【题型】解答题　【知识点】解析几何　【难度】medium
已知双曲线$C$:$\frac{x^2}{2} - y^2 = 1$，点$P\left(1,\frac{\sqrt{2}}{2}\right)$，$A(-1,0)$，$B(1,0)$，$M$为双曲线上的动点。

(1) 求以$A,B$为焦点且经过点$P$的椭圆的标准方程；

(2) 若直线$l$经过点$P$且与双曲线恰好有一个公共点，求直线$l$的方程；

(3) 点$M$在什么位置时，$\angle AMB$取得最大？求出最大值及点$M$的坐标。
【解答】
\textbf{【答案】}
(1) $\frac{x^2}{2} + y^2 = 1$

(2) $x + \sqrt{2}y - 2 = 0$ 和 $3x + \sqrt{2}y - 2 = 0$

(3) $M\left(\pm \frac{2\sqrt{6}}{3},\frac{\sqrt{3}}{3}\right)$ 或 $M\left(\pm \frac{2\sqrt{6}}{3},-\frac{\sqrt{3}}{3}\right)$，最大为$\frac{\pi}{6}$。

\textbf{【知识点】} 根据椭圆过的点求标准方程、根据直线与双曲线的位置关系求参数或范围、求双曲线中的最值问题

\textbf{【分析】}
(1) 设椭圆方程为$\frac{x^2}{a^2} + \frac{y^2}{b^2} = 1\ (a > b > 0)$，根据题意求得$a,c$，即可求得答案；

(2) 讨论$l$斜率不存在情况是否符合题意，斜率存在时，设出直线$l$的方程，并联立双曲线方程，结合判别式即可求得答案。

(3) 利用双曲线对称性，先设点$M$在第一象限，坐标为$M(x_0,y_0)$，利用到角公式求得$\tan \angle AMB = \frac{2y_0}{3y_0^2 + 1}$，结合基本不等式求得最大值，可得答案。

\textbf{【详解】}
(1) 由题意可设椭圆方程为$\frac{x^2}{a^2} + \frac{y^2}{b^2} = 1\ (a > b > 0)$，

则$|PA| + |PB| = \sqrt{(1 + 1)^2 + \left(\frac{\sqrt{2}}{2}\right)^2} + \sqrt{(1 - 1)^2 + \left(\frac{\sqrt{2}}{2}\right)^2} = 2\sqrt{2}$，

又因为$A(-1,0)$，$B(1,0)$为椭圆焦点，

故$a = \sqrt{2}$，$c = 1$，$\therefore b^2 = a^2 - c^2 = 1$，

故椭圆方程为$\frac{x^2}{2} + y^2 = 1$。

---

(2) 由于直线$l$经过点$P$，直线$l$斜率不存在时与双曲线$C$:$\frac{x^2}{2} - y^2 = 1$无公共点；

可设直线$l$:$y - \frac{\sqrt{2}}{2} = k(x - 1)$，与双曲线方程联立整理后得$(2k^2 - 1)x^2 - 4k\left(k - \frac{\sqrt{2}}{2}\right)x + 2\left(k - \frac{\sqrt{2}}{2}\right)^2 + 2 = 0$

当$2k^2 - 1 = 0$，得$k = \pm \frac{\sqrt{2}}{2}$，当$k = \frac{\sqrt{2}}{2}$时，直线$l$为双曲线的一条渐近线$y = \frac{\sqrt{2}}{2}x$，不符题意，舍去；

当$k = -\frac{\sqrt{2}}{2}$时，直线$l$为$x + \sqrt{2}y - 2 = 0$，

与双曲线的另一条渐近线$y = -\frac{\sqrt{2}}{2}x$平行，与双曲线只有一个交点；

当$2k^2 - 1 \neq 0$时，令$\Delta = 16k^2\left(k - \frac{\sqrt{2}}{2}\right)^2 - 8(2k^2 - 1)\left[\left(k - \frac{\sqrt{2}}{2}\right)^2 + 1\right] = 0$，

即$2k^2 + 2\sqrt{2}k - 3 = 0$解得$k = -\frac{3\sqrt{2}}{2}$，$k = \frac{\sqrt{2}}{2}$（舍去），

此时$l$方程为为$3x + \sqrt{2}y - 2 = 0$；

综上，满足要求的直线有两条，分别为$x + \sqrt{2}y - 2 = 0$ 和 $3x + \sqrt{2}y - 2 = 0$。

---

(3) 根据对称性，不妨设点$M$在第一象限，$M(x_0,y_0)$，则$\frac{x_0^2}{2} - y_0^2 = 1$，

于是$\tan \angle AMB = \frac{k_{BM} - k_{AM}}{1 + k_{BM} \cdot k_{AM}} = \frac{\frac{y_0}{x_0 - 1} - \frac{y_0}{x_0 + 1}}{1 + \frac{y_0}{x_0 - 1} \cdot \frac{y_0}{x_0 + 1}} = \frac{2y_0}{3y_0^2 + 1}$，$\angle AMB$为锐角，

因为$\frac{2y_0}{3y_0^2 + 1} \le \frac{2y_0}{2\sqrt{3y_0^2}} = \frac{\sqrt{3}}{3}$，当且仅当$y_0 = \frac{\sqrt{3}}{3}$等号成立，此时$x_0^2 = \frac{8}{3}$，

此时$\tan \angle AMB = \frac{\sqrt{3}}{3}$，则$\angle AMB = \frac{\pi}{6}$，

根据双曲线的对称性，当$M\left(\pm \frac{2\sqrt{6}}{3},\frac{\sqrt{3}}{3}\right)$ 或 $M\left(\pm \frac{2\sqrt{6}}{3},-\frac{\sqrt{3}}{3}\right)$时，$\angle AMB$取得最大为$\frac{\pi}{6}$。

\textbf{【点睛】} 方法点睛：求解直线与双曲线只有一个交点时，联立方程后要注意讨论，将直线与双曲线渐近线进行比较，从而取舍；求解角的最大值时，要注意结合直线的斜率，利用到角公式并结合基本不等式求解。

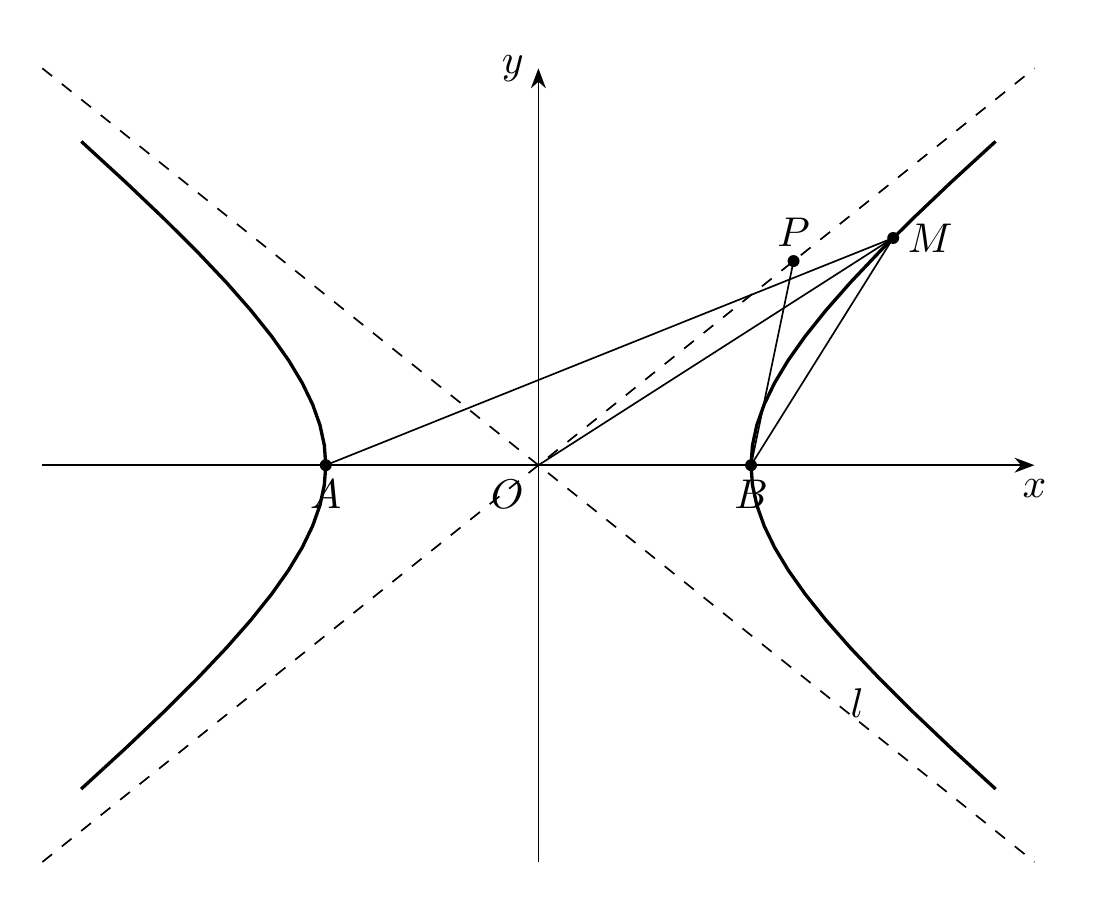